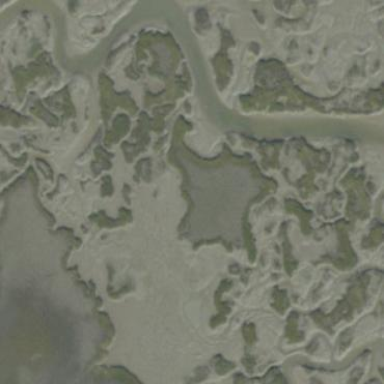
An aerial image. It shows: Saltmarsh wetland.